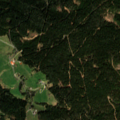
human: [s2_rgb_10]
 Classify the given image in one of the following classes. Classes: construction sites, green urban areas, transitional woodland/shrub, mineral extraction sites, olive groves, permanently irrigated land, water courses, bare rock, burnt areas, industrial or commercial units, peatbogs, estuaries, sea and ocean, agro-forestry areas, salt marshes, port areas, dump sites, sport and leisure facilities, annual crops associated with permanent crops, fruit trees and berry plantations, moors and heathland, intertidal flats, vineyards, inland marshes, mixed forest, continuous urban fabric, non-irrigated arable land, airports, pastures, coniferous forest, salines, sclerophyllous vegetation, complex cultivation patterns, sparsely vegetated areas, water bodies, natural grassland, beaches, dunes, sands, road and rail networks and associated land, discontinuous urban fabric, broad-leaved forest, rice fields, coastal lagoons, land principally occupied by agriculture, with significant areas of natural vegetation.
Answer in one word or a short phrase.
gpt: pastures, land principally occupied by agriculture, with significant areas of natural vegetation, coniferous forest, mixed forest